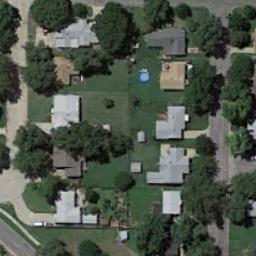
Label: residential